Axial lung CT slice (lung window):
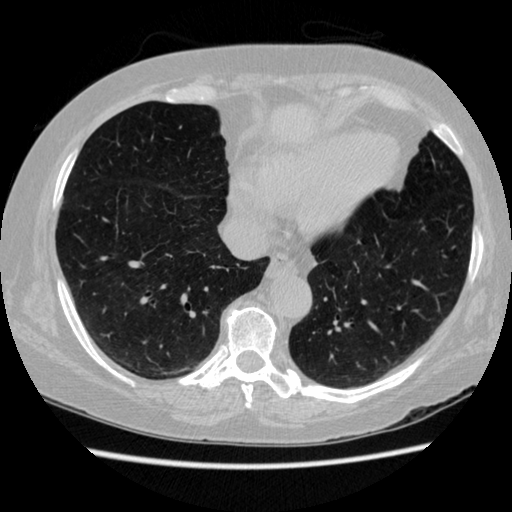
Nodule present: no